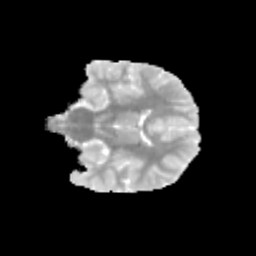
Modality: MD
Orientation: coronal
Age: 12
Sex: female
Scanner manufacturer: siemens
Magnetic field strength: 3 T
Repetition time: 3.8 s
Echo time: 0.07 s